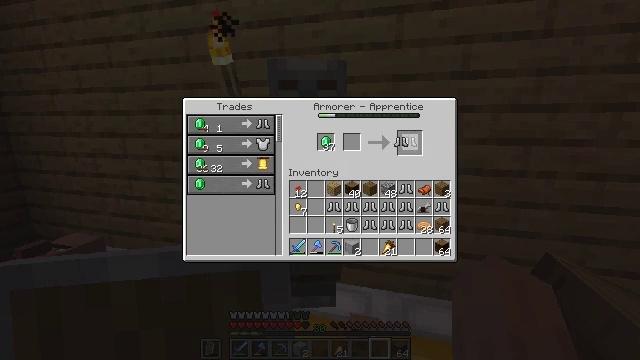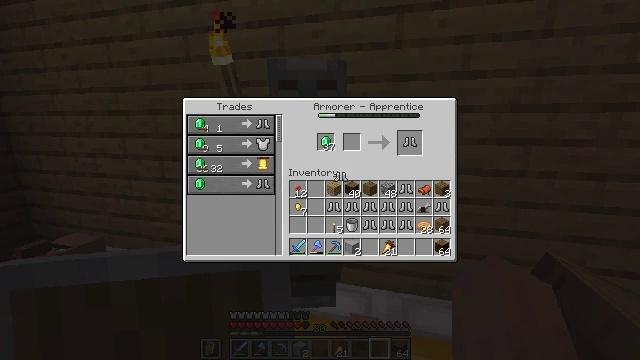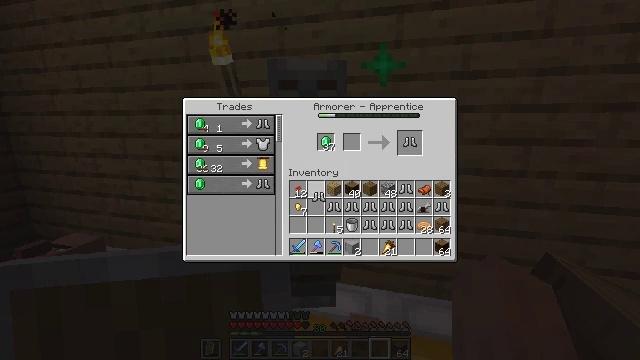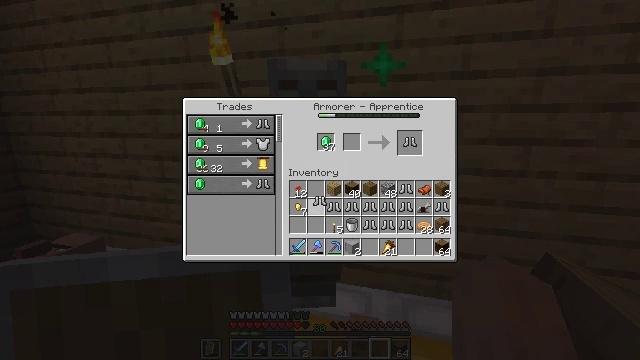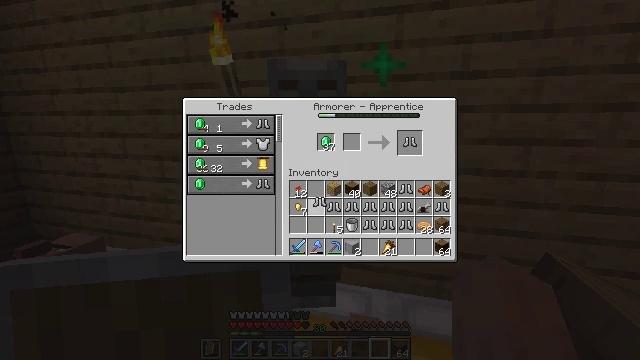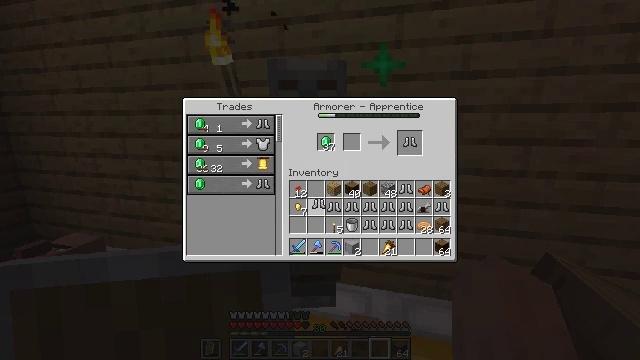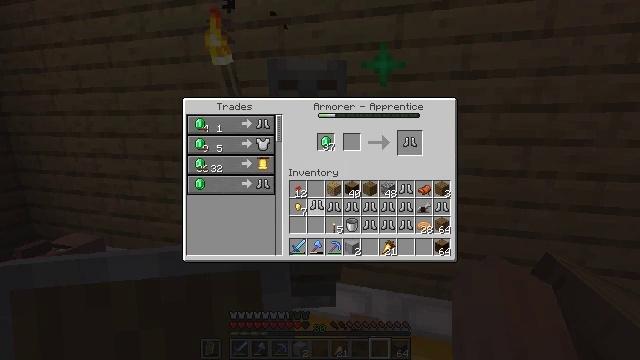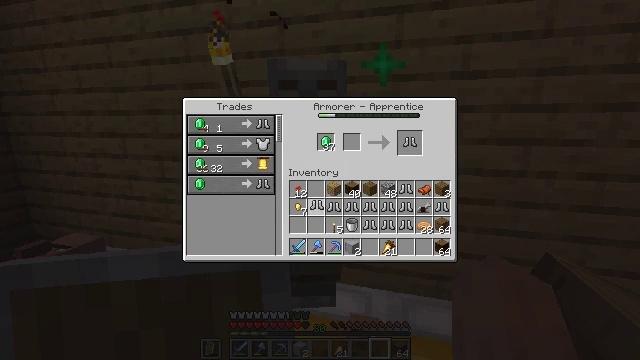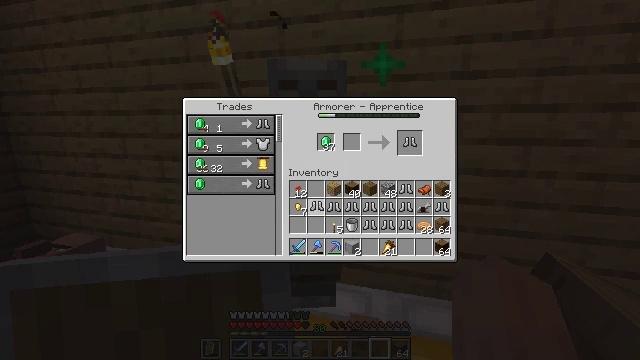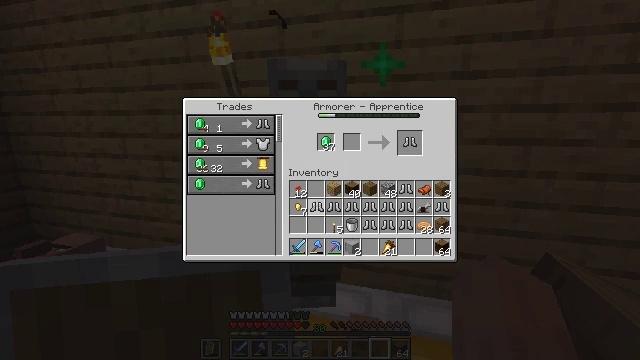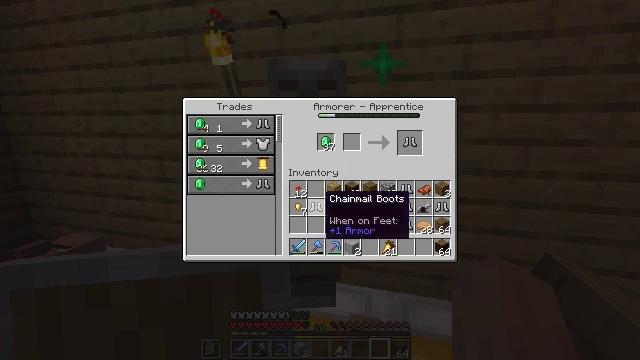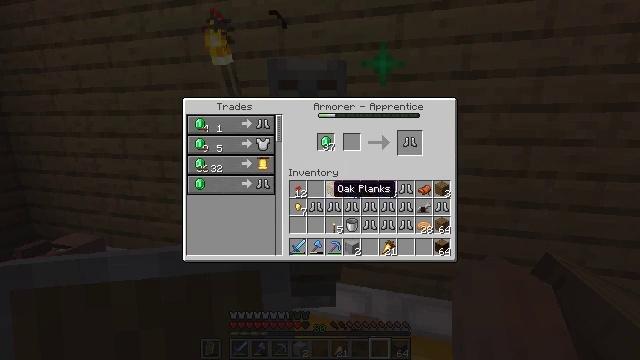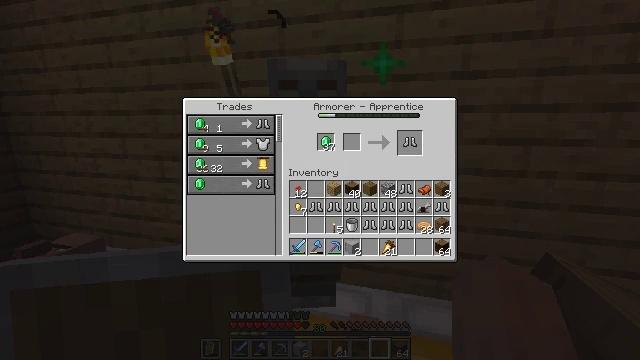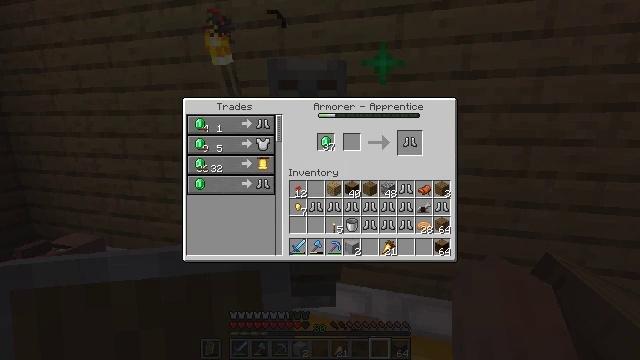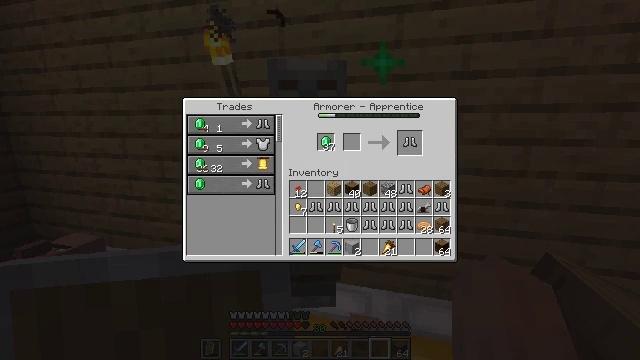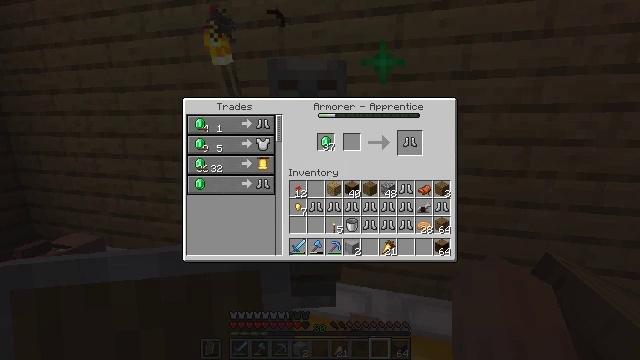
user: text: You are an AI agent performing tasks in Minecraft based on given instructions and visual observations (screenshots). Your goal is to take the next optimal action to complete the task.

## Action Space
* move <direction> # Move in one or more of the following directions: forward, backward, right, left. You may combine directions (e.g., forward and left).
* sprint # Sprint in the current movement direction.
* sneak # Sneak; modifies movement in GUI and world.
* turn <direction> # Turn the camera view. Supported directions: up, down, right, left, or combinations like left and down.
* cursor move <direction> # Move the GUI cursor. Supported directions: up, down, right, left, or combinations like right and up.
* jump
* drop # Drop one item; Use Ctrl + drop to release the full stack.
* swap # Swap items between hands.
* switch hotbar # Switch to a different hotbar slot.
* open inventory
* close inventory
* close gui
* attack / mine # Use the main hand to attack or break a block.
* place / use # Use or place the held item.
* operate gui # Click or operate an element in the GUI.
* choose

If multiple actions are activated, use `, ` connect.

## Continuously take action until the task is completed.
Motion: motion action
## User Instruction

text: Prepare to craft chainmail boots using the crafting table.
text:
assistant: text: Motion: cursor move left and down
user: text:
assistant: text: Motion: cursor move left and down
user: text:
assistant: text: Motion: no_op
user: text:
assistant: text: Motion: no_op
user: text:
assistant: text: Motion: no_op
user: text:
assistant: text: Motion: no_op
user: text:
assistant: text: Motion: operate gui
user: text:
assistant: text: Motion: operate gui
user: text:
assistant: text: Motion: operate gui
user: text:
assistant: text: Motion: no_op
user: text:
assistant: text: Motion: cursor move right and up
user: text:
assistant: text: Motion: cursor move right and up
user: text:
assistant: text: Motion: cursor move right and up
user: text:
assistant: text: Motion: cursor move right and up
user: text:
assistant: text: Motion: cursor move right
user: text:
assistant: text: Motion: no_op
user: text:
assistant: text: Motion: cursor move right
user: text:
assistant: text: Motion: cursor move right
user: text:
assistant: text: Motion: no_op
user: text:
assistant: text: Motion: operate gui
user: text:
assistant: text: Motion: operate gui
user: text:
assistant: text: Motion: operate gui
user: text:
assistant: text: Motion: cursor move left and down
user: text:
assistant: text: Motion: cursor move left and down
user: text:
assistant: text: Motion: no_op
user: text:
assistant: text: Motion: no_op
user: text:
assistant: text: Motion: no_op
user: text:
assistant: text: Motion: no_op
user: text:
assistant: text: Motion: cursor move right
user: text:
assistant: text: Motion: cursor move right